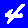
Digit: 4